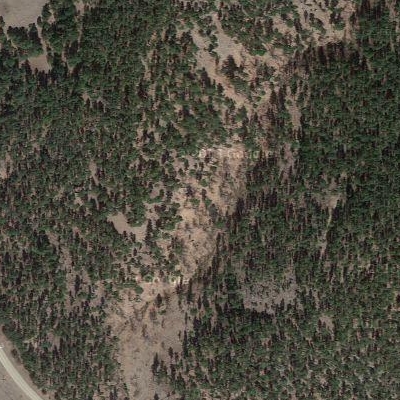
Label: Forest